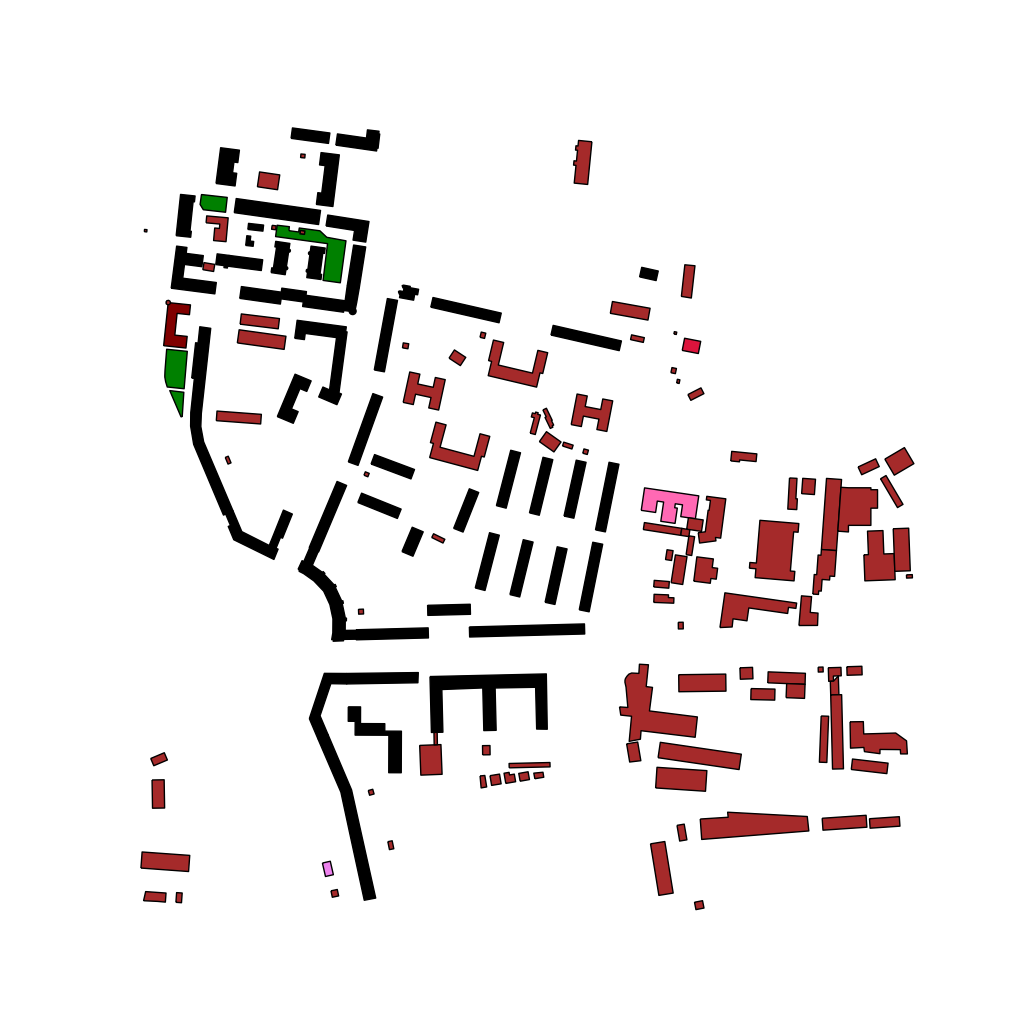
Tags: overhead vector_map, business, industrial, recreation, residential, special, historical, modern, soviet, high_rise, individual_rise, low_rise, medium_rise, density_2, Building, Cafe, Church, Facility, Fire, Park, Uni, 1.0 km²